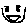
Label: smiley face